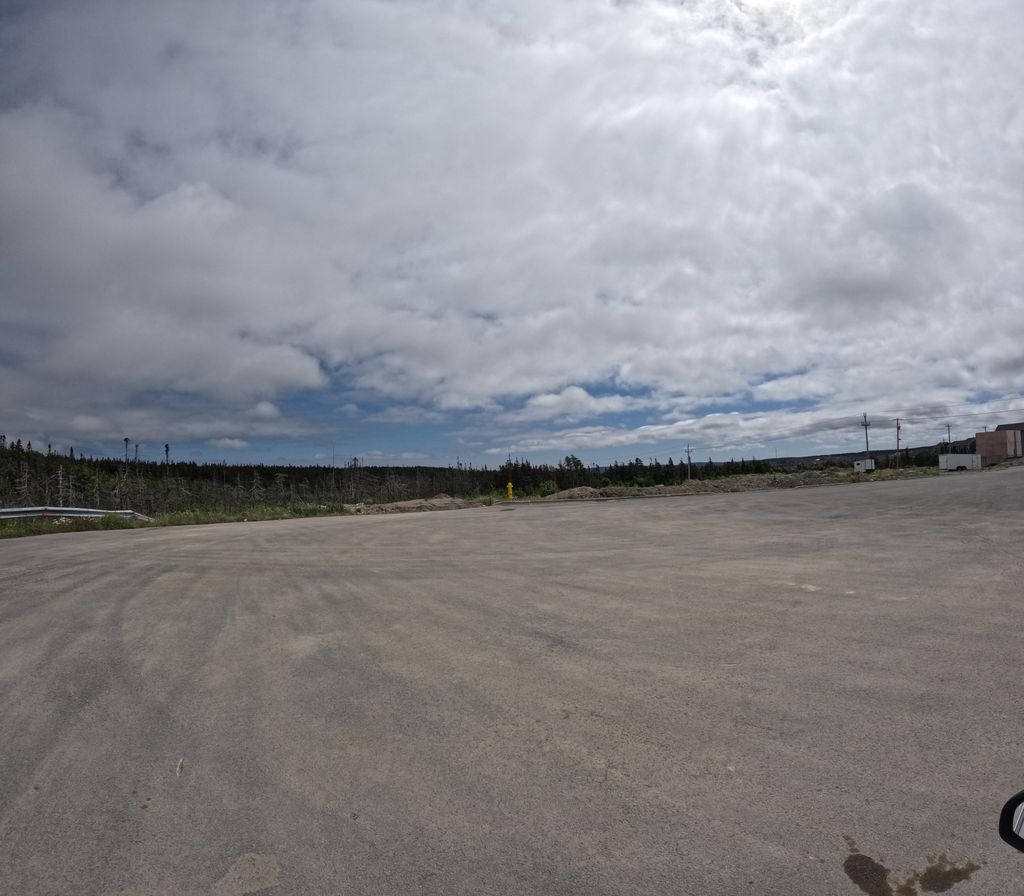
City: st_johns